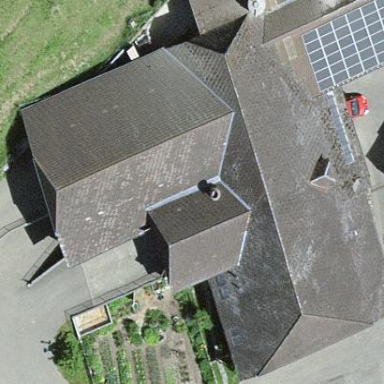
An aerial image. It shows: Farm building.